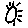
Label: sun